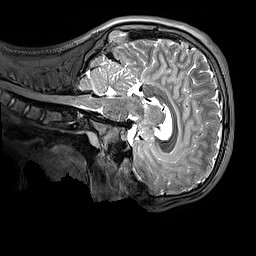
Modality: T2w
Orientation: sagittal
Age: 12
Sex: male
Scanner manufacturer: siemens
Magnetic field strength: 3 T
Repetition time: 3.2 s
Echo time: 0.408 s